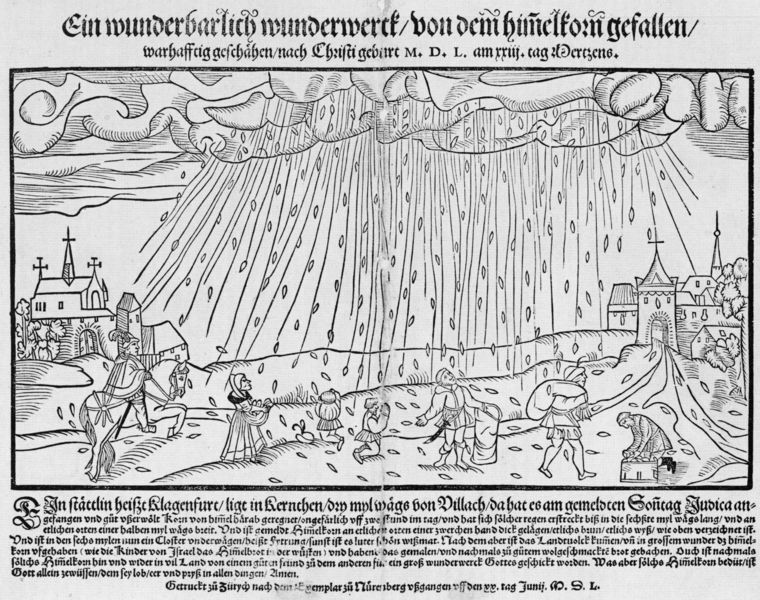
Titel: Ein wunderbarlich wunderwerck/ von dem himmel korn gefallen
Künstler: Rudolph Herlyberger
Standort: Zürich.
Institution: Wickiana
Schlagwörter: baum, blätter, himmel, mann, wasser, weiß, wolken, bäume, frauen, landschaft, menschen, stadt, frau, männer, schwarz, strasse, zeichnung, dach, rosen, schloss, weg, wolke, rahmen, spitze, tragen, bild, ebene, feld, kirche, gold, bauern, kinder, pferd, reiter, sack, turm, frucht, holzschnitt, schrift, ernte, korn, säcke, dorf, dächer, grafik, linien, könig, korb, deutsch, freude, bauer, tor, regen, nahrung, buch, burg, glaube, kreuz, türme, dom, strahlen, geld, druck, schwarzweiss, stich, seite, schwert, text, zeitung, buchstaben, volk, beten, ritter, buchseite, stadttor, regenwolken, springen, pfer, mittelalter, stadtmauer, himel, sach, kupferstich, letter, altdeutsch, beschreibung, blätte, erklärung, nürnberg, lese, pilger, ernten, wunder, dank, frauene, graz, manna, mannalese, dankbarkeit, danken, ligatur, sonntag judica, wunderwerk